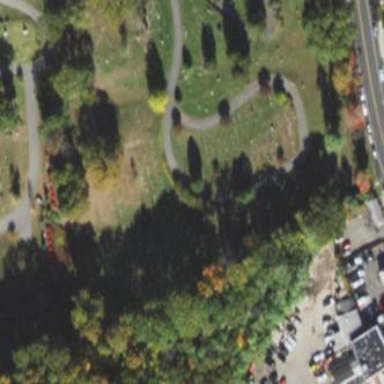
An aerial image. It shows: Sector within cemetery.